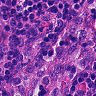
Metastatic tissue present: no